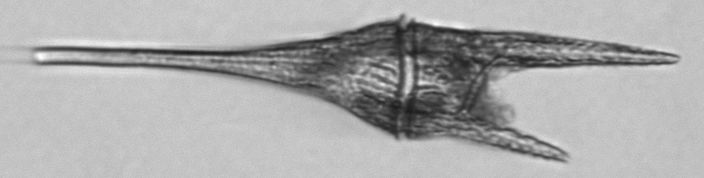
Label: Tripos_furca